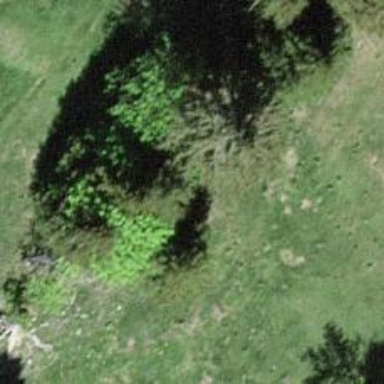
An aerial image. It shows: Needle-leaved tree in its natural environment.